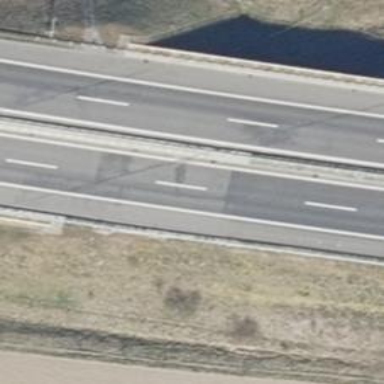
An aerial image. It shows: Motorway bridge with asphalt surface.